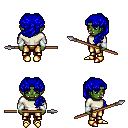
a pixel art fantasy rpg character, female body template, orc, green skin, white long-sleeve shirt, gold greaves, blue princess hairstyle, white cloth bracers, gold boots, spear, four views (front, back, left, right), 2x2 character sprite sheet, small pixel art, hard edges, no anti-aliasing